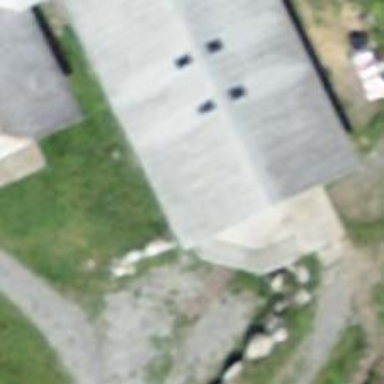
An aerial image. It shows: Toilets.